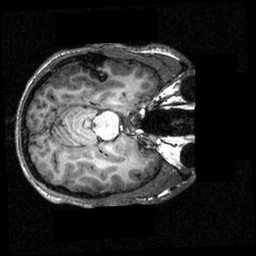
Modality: T1w
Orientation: axial
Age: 20
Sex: male
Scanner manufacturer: siemens
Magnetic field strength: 3.951 T
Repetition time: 1.5 s
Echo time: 0.00335 s